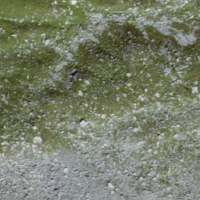
EUNIS habitat code: 48
Species observed at this site:
Marmota marmota